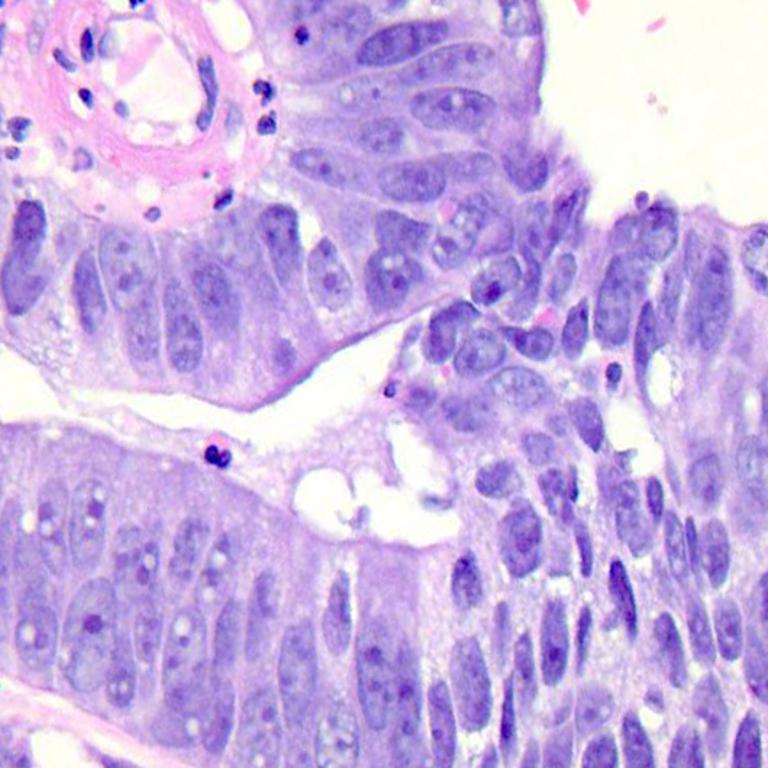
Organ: colon
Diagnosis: adenocarcinomas